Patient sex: M
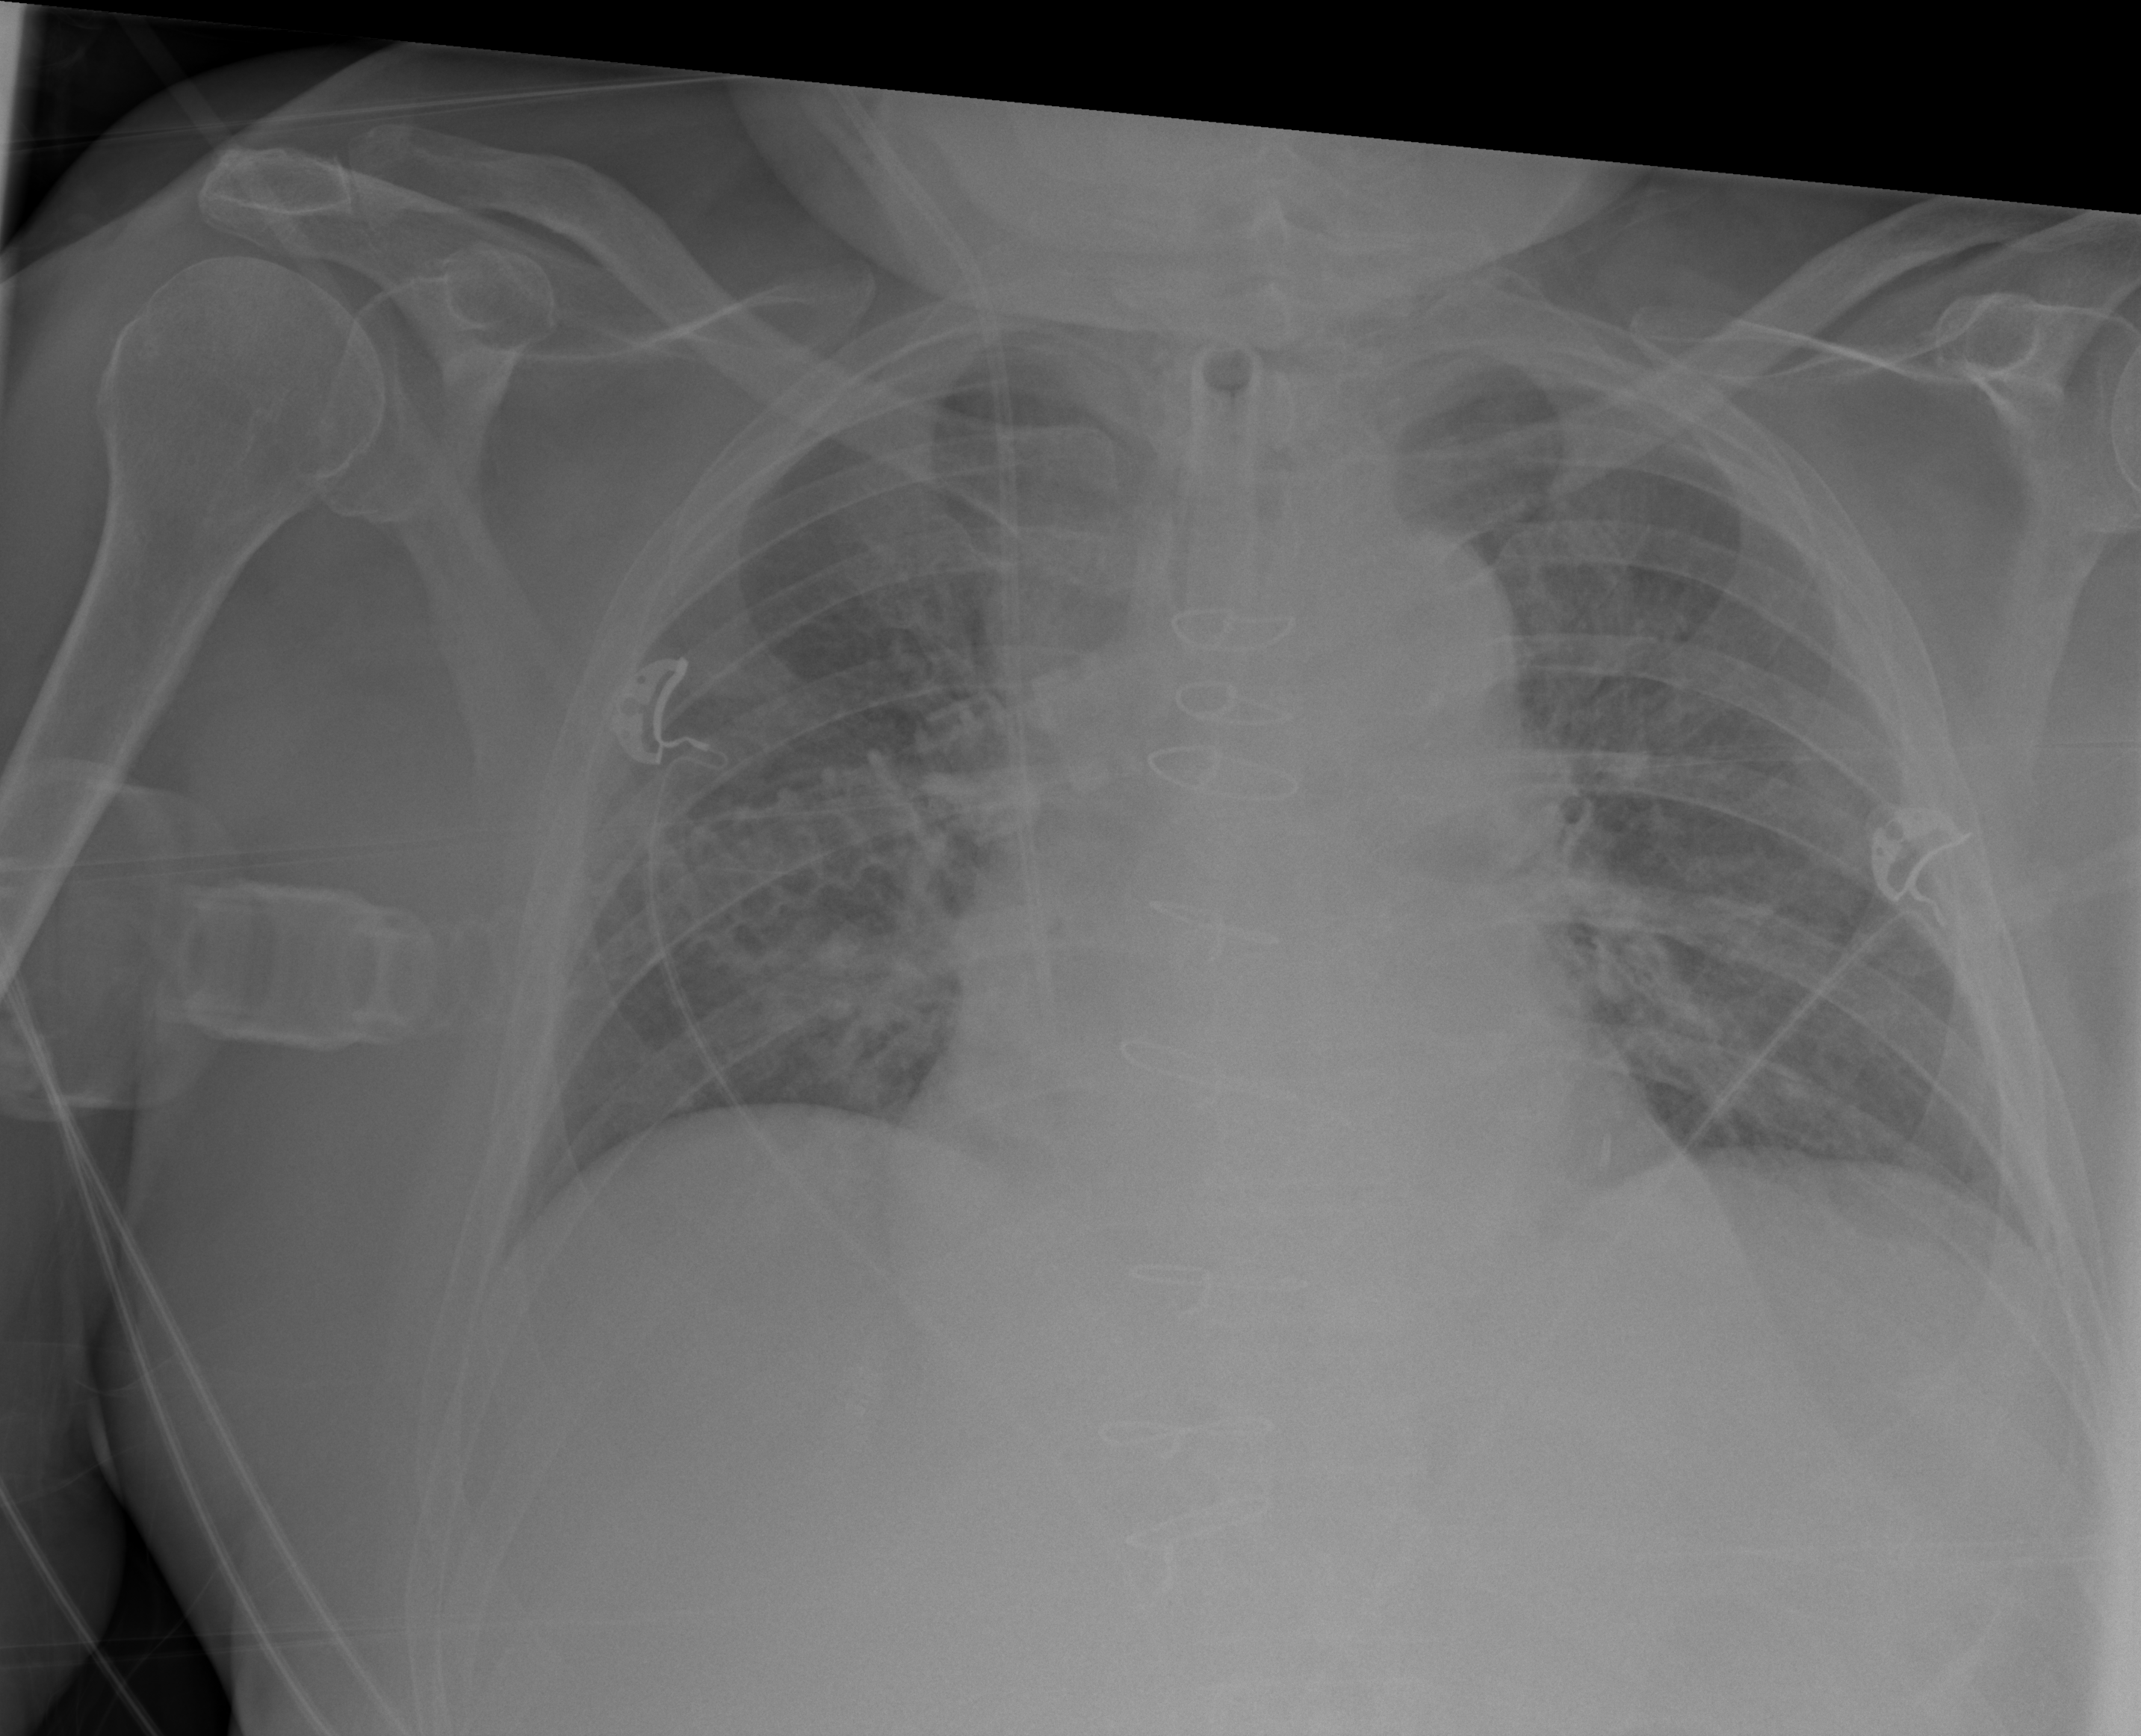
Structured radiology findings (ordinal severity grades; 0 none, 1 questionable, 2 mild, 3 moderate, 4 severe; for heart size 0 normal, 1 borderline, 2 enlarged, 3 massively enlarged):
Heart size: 2
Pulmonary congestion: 2
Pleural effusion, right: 0
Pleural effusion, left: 2
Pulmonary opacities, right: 0
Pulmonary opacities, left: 0
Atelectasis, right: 0
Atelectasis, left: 0